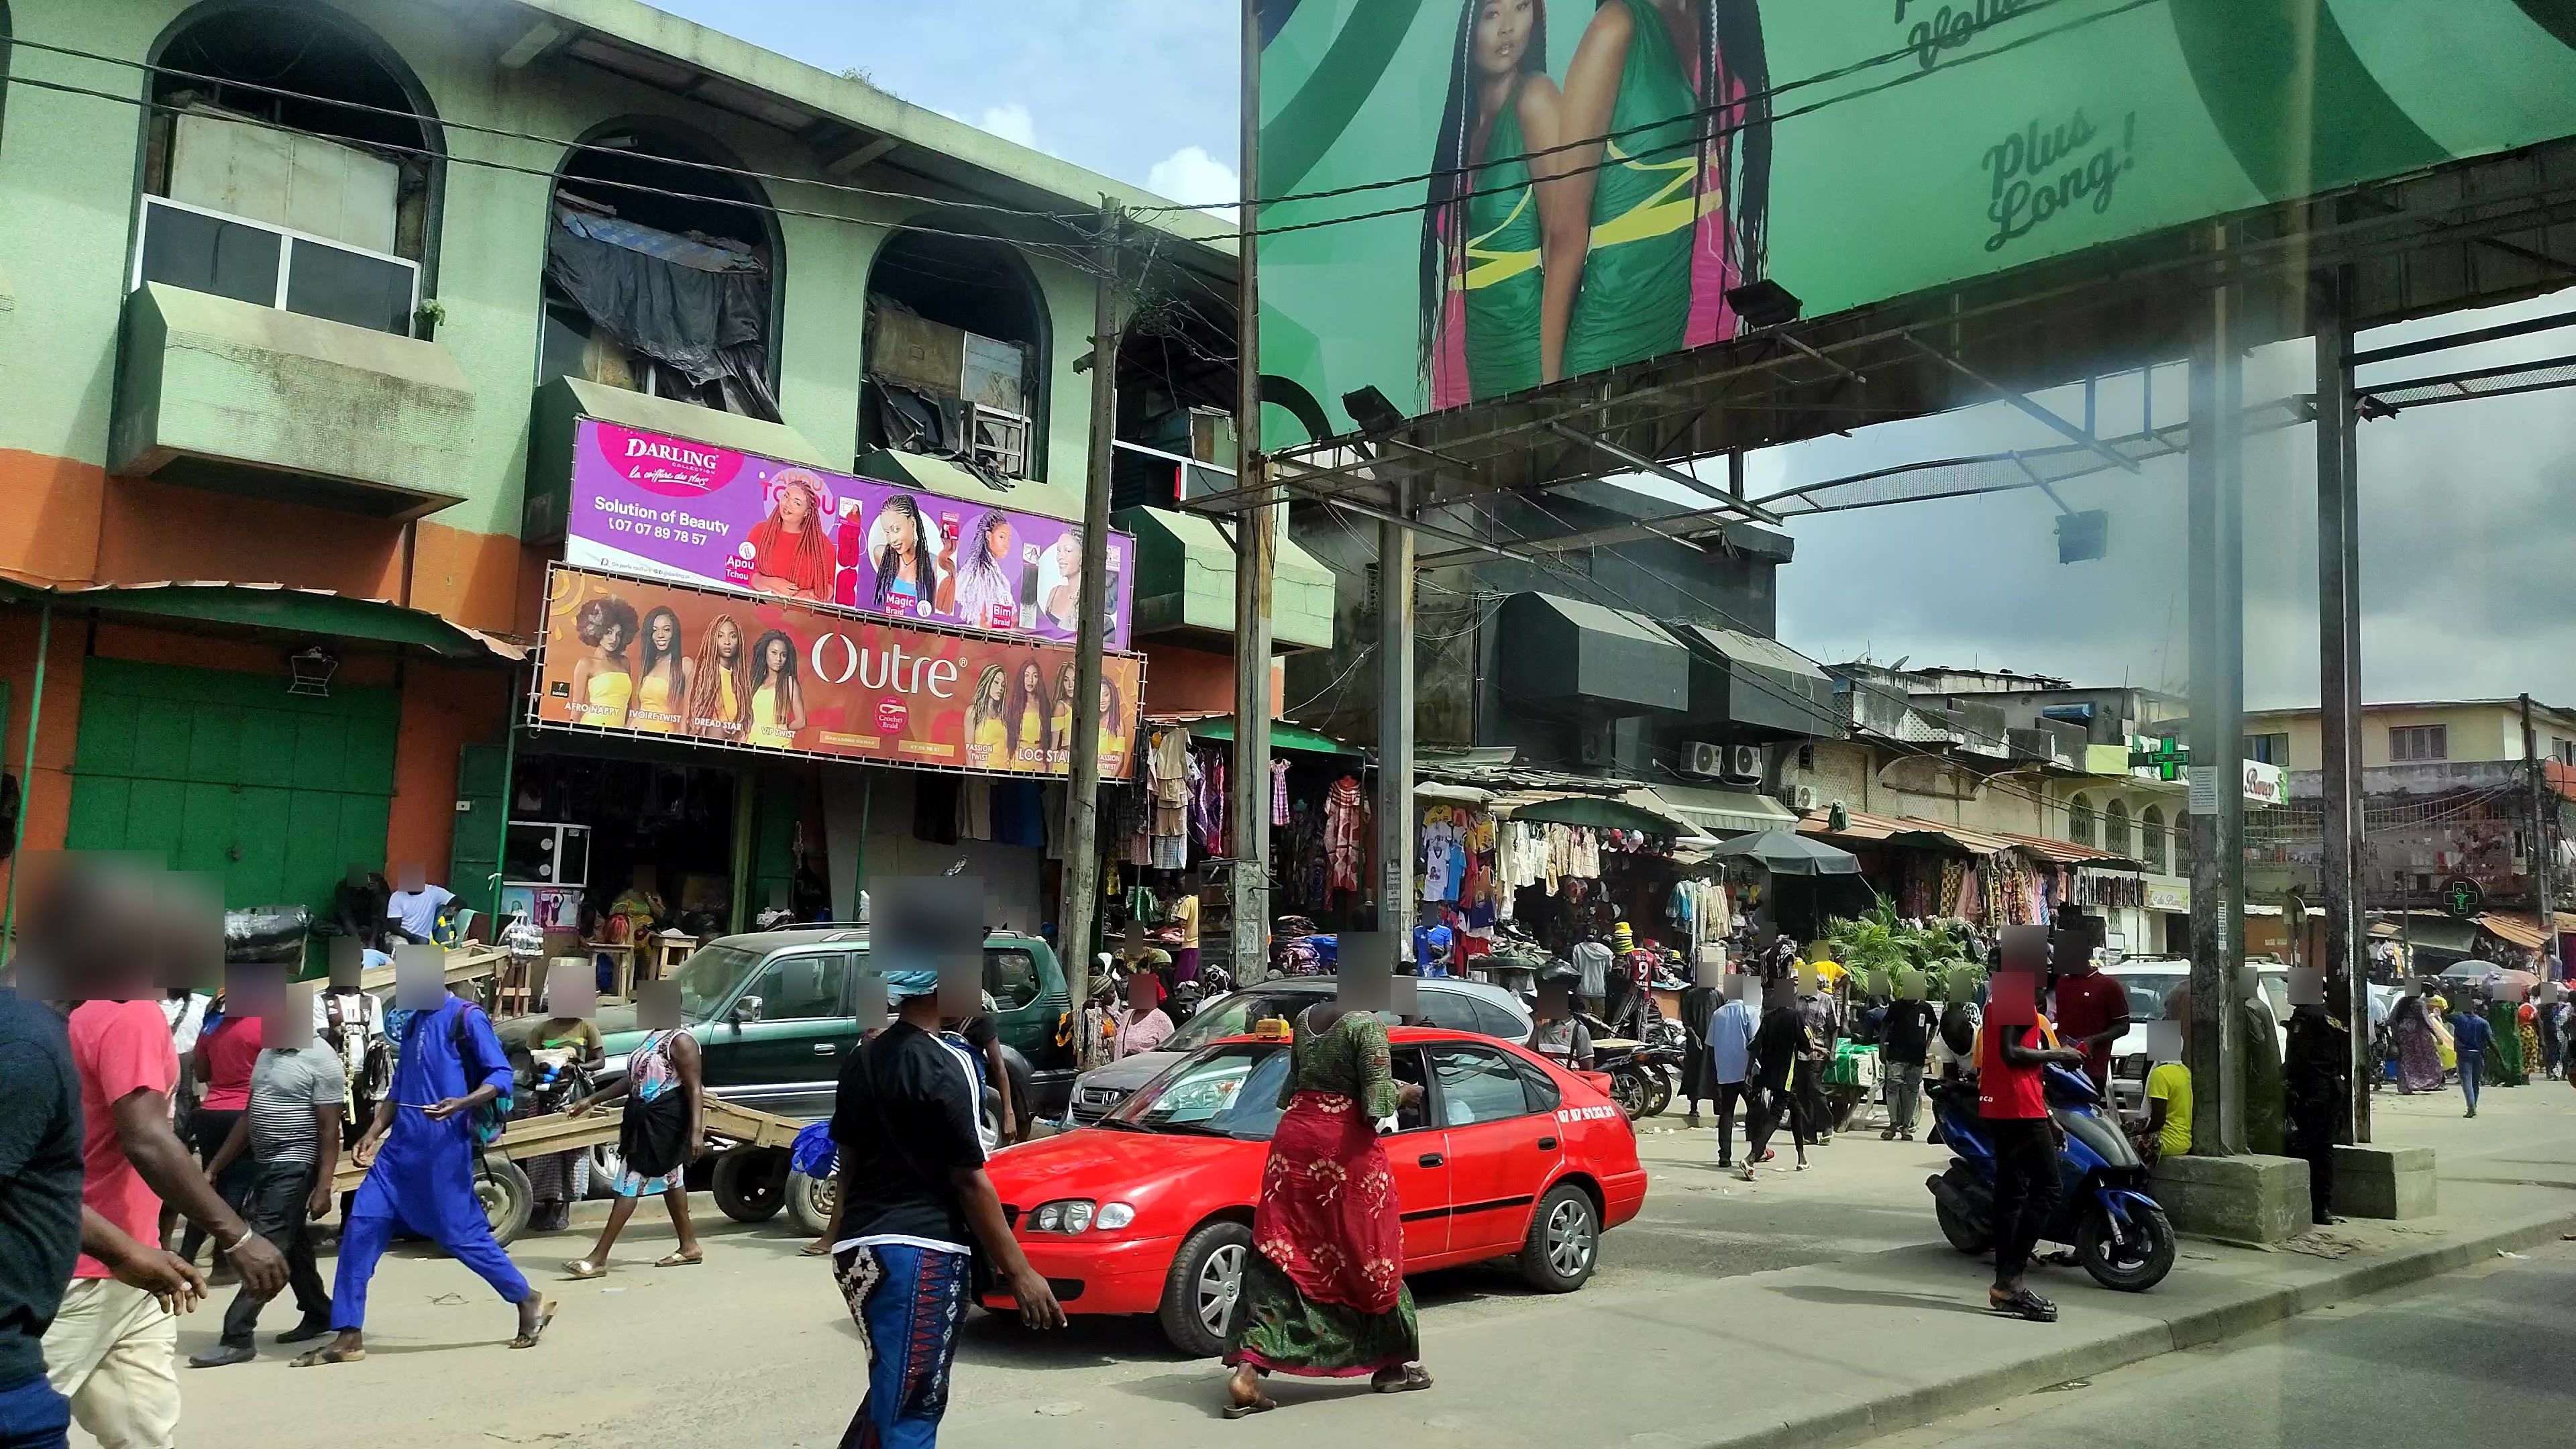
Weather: clear
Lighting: day
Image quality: good
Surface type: walking surface
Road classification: tertiary
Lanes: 2
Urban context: urban centre
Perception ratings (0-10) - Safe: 6.76, Lively: 3.77, Beautiful: 2.7, Boring: 2.35, Depressing: 7.58, Wealthy: 3.87